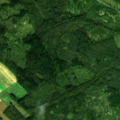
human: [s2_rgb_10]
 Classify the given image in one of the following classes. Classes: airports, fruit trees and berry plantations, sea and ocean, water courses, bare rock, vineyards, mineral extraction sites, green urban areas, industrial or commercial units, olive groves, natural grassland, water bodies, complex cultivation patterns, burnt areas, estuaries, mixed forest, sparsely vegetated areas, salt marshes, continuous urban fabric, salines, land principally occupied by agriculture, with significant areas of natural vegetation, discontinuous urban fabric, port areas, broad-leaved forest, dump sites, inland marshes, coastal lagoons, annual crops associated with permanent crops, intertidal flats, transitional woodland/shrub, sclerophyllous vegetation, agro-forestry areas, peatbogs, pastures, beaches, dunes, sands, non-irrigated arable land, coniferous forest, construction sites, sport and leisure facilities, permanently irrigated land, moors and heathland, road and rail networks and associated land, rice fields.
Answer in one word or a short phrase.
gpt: land principally occupied by agriculture, with significant areas of natural vegetation, coniferous forest, mixed forest, transitional woodland/shrub